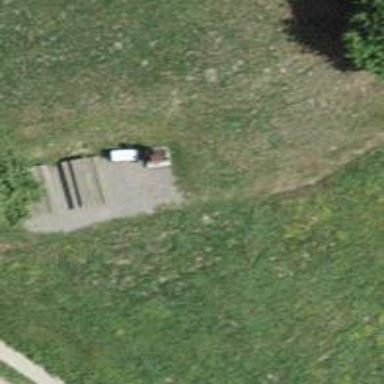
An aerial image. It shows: Picnic site for tourists.